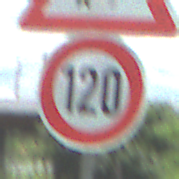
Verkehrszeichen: Geschwindigkeit120
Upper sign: KurveRechts
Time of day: Midday
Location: Outdoor (Nature)
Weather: PartlyCloudy
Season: NotSpecified
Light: Natural